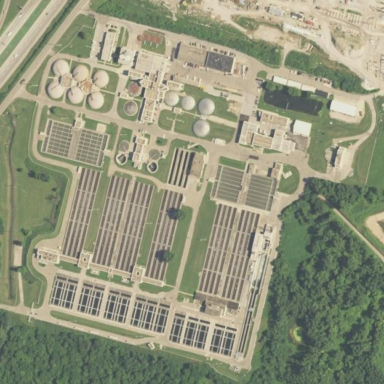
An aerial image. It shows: Water works facility.